Question: I am creating a header which has menu and search function.
In my responsive design, I have menu icon on left side, and search icon on right side.

When I click search icon, it works. Search options slide from right to left.
But when I click menu icon, search options appear from right to left.
> I want to slide menu from left to right, when I click menu icon.
I am using sass compiler in VS code.
I am glad if someone helps me out.
'''
@import url("https://fonts.googleapis.com/css?family=Varela+Round");
#sidebarMenu {
position: relative;
width: 100%;
height: 100%;
position: fixed;
left: 0;
margin-top: 50px;
-webkit-transform: translateX(-1500px);
transform: translateX(-1500px);
-webkit-transition: -webkit-transform 0.6s ease-in-out;
transition: -webkit-transform 0.6s ease-in-out;
transition: transform 0.6s ease-in-out;
transition: transform 0.6s ease-in-out, -webkit-transform 0.6s ease-in-out;
background: #000000;
}
.sidebarMenuInner {
position: absolute;
text-align: center;
top: 40%;
left: 50%;
-webkit-transform: translateY(-50%) translateX(-50%);
transform: translateY(-50%) translateX(-50%);
margin: 0;
padding: 0;
}
.sidebarMenuInner li {
list-style: none;
color: #fff;
text-transform: uppercase;
font-weight: bold;
font-size: 20px;
padding: 30px;
cursor: pointer;
}
.sidebarMenuInner li a {
color: #fff;
text-transform: uppercase;
font-weight: bold;
cursor: pointer;
text-decoration: none;
}
input[type="checkbox"]:checked~#sidebarMenu {
-webkit-transform: translateX(0);
transform: translateX(0);
}
input[type=checkbox] {
-webkit-transition: all 0.3s;
transition: all 0.3s;
-webkit-box-sizing: border-box;
box-sizing: border-box;
display: none;
}
.sidebarIconToggle {
-webkit-transition: all 0.3s;
transition: all 0.3s;
-webkit-box-sizing: border-box;
box-sizing: border-box;
cursor: pointer;
position: absolute;
z-index: 99;
height: 100%;
width: 100%;
top: 18px;
left: 20px;
height: 22px;
width: 22px;
}
.spinner {
-webkit-transition: all 0.3s;
transition: all 0.3s;
-webkit-box-sizing: border-box;
box-sizing: border-box;
position: absolute;
height: 3px;
width: 100%;
background-color: #fff;
}
.horizontal {
-webkit-transition: all 0.3s;
transition: all 0.3s;
-webkit-box-sizing: border-box;
box-sizing: border-box;
position: relative;
float: left;
margin-top: 3px;
}
.diagonal.part-1 {
position: relative;
-webkit-transition: all 0.3s;
transition: all 0.3s;
-webkit-box-sizing: border-box;
box-sizing: border-box;
float: left;
}
.diagonal.part-2 {
-webkit-transition: all 0.3s;
transition: all 0.3s;
-webkit-box-sizing: border-box;
box-sizing: border-box;
position: relative;
float: left;
margin-top: 3px;
}
input[type=checkbox]:checked~.sidebarIconToggle>.horizontal {
-webkit-transition: all 0.3s;
transition: all 0.3s;
-webkit-box-sizing: border-box;
box-sizing: border-box;
opacity: 0;
}
input[type=checkbox]:checked~.sidebarIconToggle>.diagonal.part-1 {
-webkit-transition: all 0.3s;
transition: all 0.3s;
-webkit-box-sizing: border-box;
box-sizing: border-box;
-webkit-transform: rotate(135deg);
transform: rotate(135deg);
margin-top: 8px;
}
input[type=checkbox]:checked~.sidebarIconToggle>.diagonal.part-2 {
-webkit-transition: all 0.3s;
transition: all 0.3s;
-webkit-box-sizing: border-box;
box-sizing: border-box;
-webkit-transform: rotate(-135deg);
transform: rotate(-135deg);
margin-top: -9px;
}
#sidebarSearch {
position: relative;
height: 100%;
left: 0;
width: 100%;
margin-top: 50px;
-webkit-transform: translateX(1500px);
transform: translateX(1500px);
-webkit-transition: -webkit-transform 0.6s ease-in-out;
transition: -webkit-transform 0.6s ease-in-out;
transition: transform 0.6s ease-in-out;
transition: transform 0.6s ease-in-out, -webkit-transform 0.6s ease-in-out;
background: #000000;
color: #fff;
position: fixed;
text-align: center;
}
.sidebarIconSearch i {
color: #fff;
-webkit-transition: all 0.3s;
transition: all 0.3s;
-webkit-box-sizing: border-box;
box-sizing: border-box;
cursor: pointer;
position: absolute;
top: 16px;
right: 25px;
z-index: 99;
font-size: 20px;
}
input[type="checkbox"]:checked~#sidebarSearch {
-webkit-transform: translateX(0);
transform: translateX(0);
}
.search-title {
font-size: 20px;
font-weight: bold;
margin: 20px 0 10px;
}
.search_text {
outline: none;
height: 30px;
width: 60%;
border: solid 3px #fff;
background: none;
border-radius: 30px;
color: #fff;
padding: 0 20px;
font-size: 16px;
}
.tag-list {
color: #000000;
margin: 0;
-webkit-box-pack: center;
-ms-flex-pack: center;
justify-content: center;
display: -webkit-box;
display: -ms-flexbox;
display: flex;
list-style: none;
padding-bottom: 10px;
-webkit-padding-start: 0;
padding-inline-start: 0;
}
.tag-list li {
background: #fff;
border-radius: 30px;
margin: 2px;
height: 24px;
width: 16%;
-ms-flex-pack: distribute;
justify-content: space-around;
-webkit-box-align: center;
-ms-flex-align: center;
align-items: center;
display: -webkit-box;
display: -ms-flexbox;
display: flex;
font-size: 12px;
}
.Category dt {
background: #fff;
width: 80px;
height: 80px;
border-radius: 50%;
-webkit-box-pack: center;
-ms-flex-pack: center;
justify-content: center;
-webkit-box-align: center;
-ms-flex-align: center;
align-items: center;
display: -webkit-box;
display: -ms-flexbox;
display: flex;
}
.Category dt img {
width: 50px;
height: 50px;
}
.Category dd {
text-transform: uppercase;
font-weight: bold;
margin: 0 auto;
}
.Category-list {
display: -webkit-box;
display: -ms-flexbox;
display: flex;
-webkit-box-pack: space-evenly;
-ms-flex-pack: space-evenly;
justify-content: space-evenly;
}
.Day-box {
outline: none;
height: 30px;
width: 150px;
border: solid 3px #fff;
background: none;
border-radius: 30px;
color: #fff;
padding: 0 20px;
font-size: 16px;
}
html,
body {
overflow-x: hidden;
height: 100%;
background: #fff;
padding: 0;
margin: 0;
font-family: 'Lato', sans-serif;
font-weight: 100;
}
.header {
display: block;
width: 100%;
max-width: 100%;
-webkit-box-shadow: none;
box-shadow: none;
position: fixed;
height: 50px;
background: #2D2524;
overflow: hidden;
z-index: 10;
}
.main {
margin: 0 auto;
display: block;
height: 100%;
margin-top: 60px;
}
.mainInner {
display: table;
height: 100%;
width: 100%;
text-align: center;
}
.mainInner div display: table-cell;
vertical-align: middle;
font-size: 3em;
font-weight: bold;
letter-spacing: 1.25px;
}
'''
'''
<div class="header"></div>
<input type="checkbox" class="openSidebarMenu" id="openSidebarMenu">
<label for="openSidebarMenu" class="sidebarIconToggle">
<div class="spinner diagonal part-1"></div>
<div class="spinner horizontal"></div>
<div class="spinner diagonal part-2"></div>
</label>
<div id="sidebarMenu">
<ul class="sidebarMenuInner">
<li><a href="#" target="_blank">Home</a></li>
<li><a href="#" target="_blank">Events</a></li>
<li><a href="#" target="_blank">Profile</a></li>
<li><a href="#" target="_blank">Log out</a></li>
</ul>
</div>
<input type="checkbox" class="openSidebarSearch" id="openSidebarSearch">
<label for="openSidebarSearch" class="sidebarIconSearch">
<i class="fas fa-search search_icon"></i>
</label>
<div id="sidebarSearch">
<div class="search-erea">
<div class="search-title">Enter the name of event</div>
<input type="text" class="search_text">
<div class="search-title">Choose tags</div>
<ul class="tag-list">
<li>Tag</li>
<li>Tag</li>
<li>Tag</li>
<li>Tag</li>
</ul>
<ul class="tag-list">
<li>Tag</li>
<li>Tag</li>
<li>Tag</li>
<li>Tag</li>
</ul>
</div>
<div class="search-erea">
<div class="search-title">Categorys</div>
<div class="Category-list">
<dl class="Category">
<dt><img src="./martini.png" alt="bar-img"></dt>
<dd>bar</dd>
</dl>
<dl class="Category">
<dt><img src="./beer.png" alt="pub-img"></dt>
<dd>pub</dd>
</dl>
<dl class="Category">
<dt><img src="./dj.png" alt="club-img"></dt>
<dd>club</dd>
</dl>
</div>
</div>
<div class="search-erea">
<div class="search-title">Day</div>
<input type="text" class="Day-box">
</div>
</div>
<div id='center' class="main center">
<div class="mainInner">
<div>Main image</div>
</div>
</div>
'''
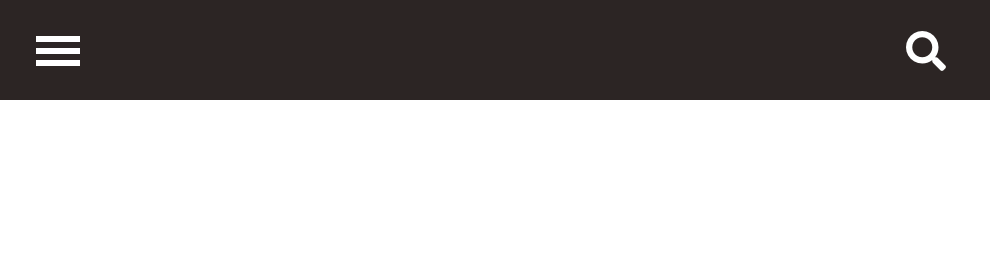
Answer: Change Target your Checkbox
'''
input[type="checkbox"].openSidebarSearch //Target with Class
input[type="checkbox"].openSidebarSearch:checked ~ #sidebarSearch {
-webkit-transform: translateX(0);
transform: translateX(0);
}
'''
<URL>